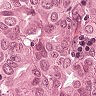
Metastatic tissue present: yes